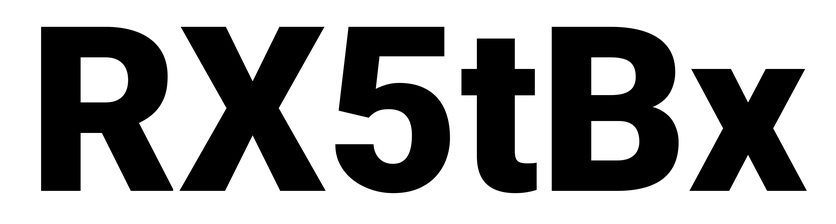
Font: Roboto_Black